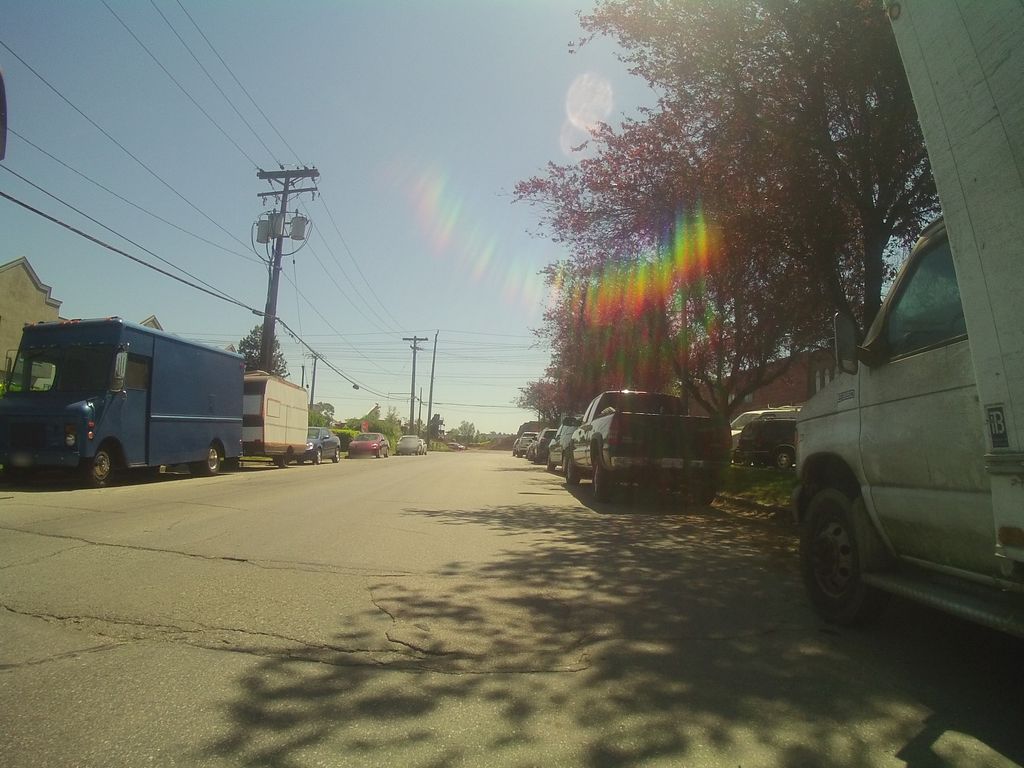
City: vancouver